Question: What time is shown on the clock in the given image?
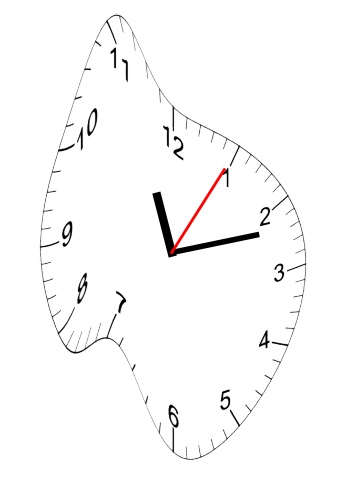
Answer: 11:12:05